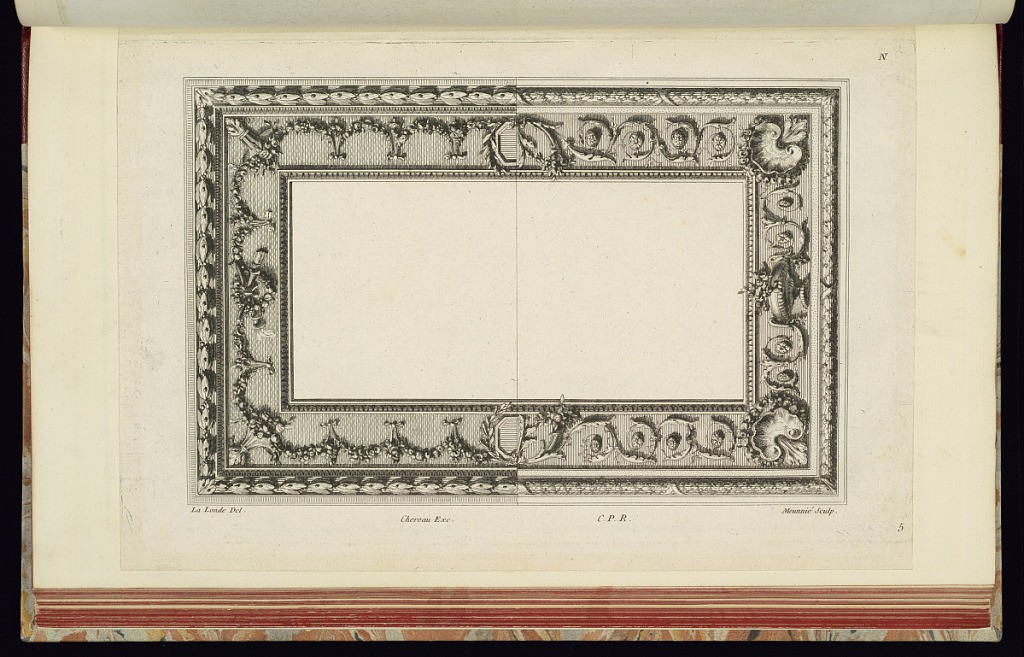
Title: Ceiling Design
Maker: Richard de Lalonde, French, active 1780–96
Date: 1785-1788
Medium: Etching on off-white laid paper
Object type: Print
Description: Rectangular ceiling design. The ceiling is split along the vertical axis to offer two designs. The ceiling frame on the left has bands of leaves and lamb tongue, and a carved central panel with torches, quivers, baskets, and wreaths of flowers. The right side has a larger band of carved scrolling acanthus leaves, thinner bands of lamb tongue and oak leaf, scallop shells in the corners, and a shallow vase filled with flowers in the center of the right edge. The plate is signed and numbered.